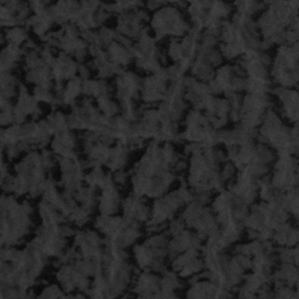
Label: frost